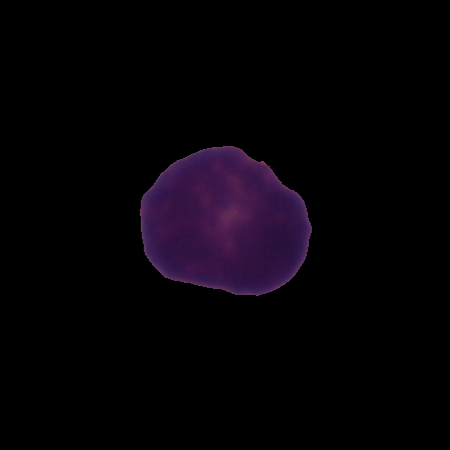
Label: healthy